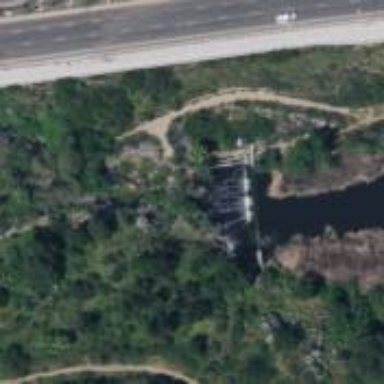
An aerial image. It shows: Dam across waterway.